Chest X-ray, PA view. Patient: 32 years old, sex F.
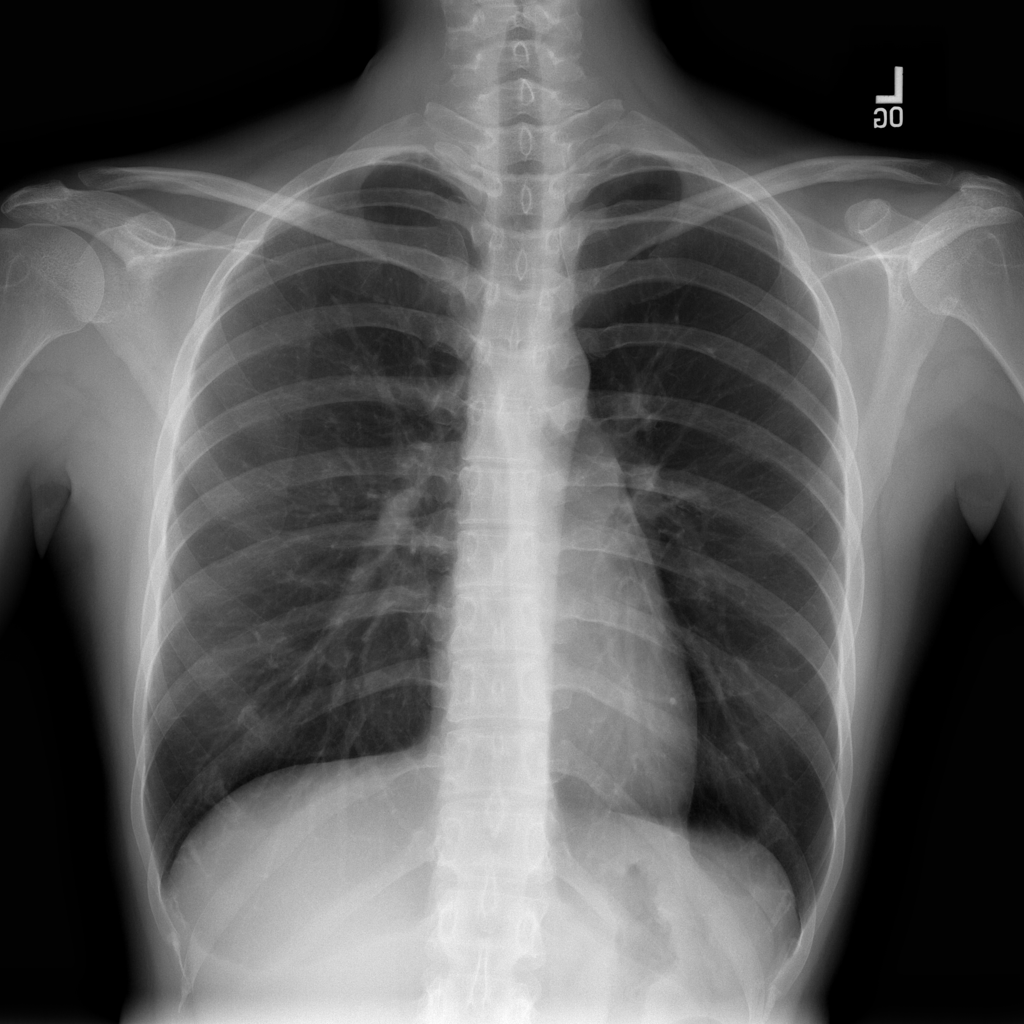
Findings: No Finding